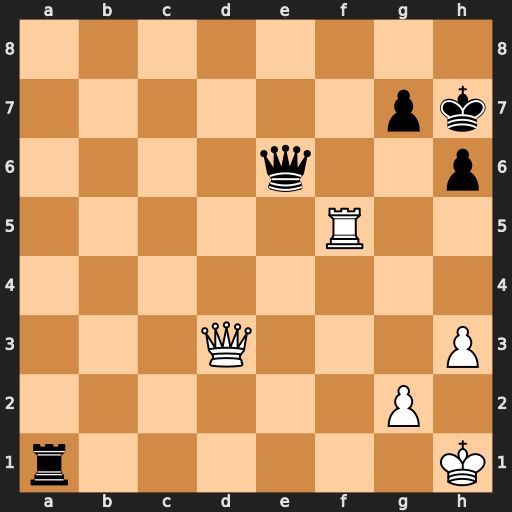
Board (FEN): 8/6pk/4q2p/5R2/8/3Q3P/6P1/r6K
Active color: w
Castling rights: -
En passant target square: -
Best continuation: Rf1+